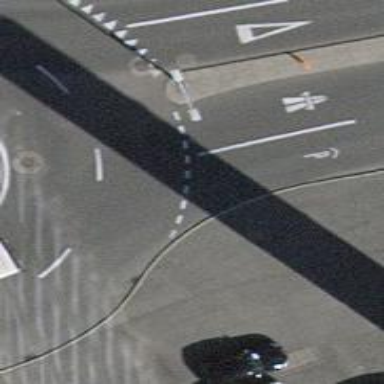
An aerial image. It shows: Turbo roundabout with asphalt surface. It is primary link junction.